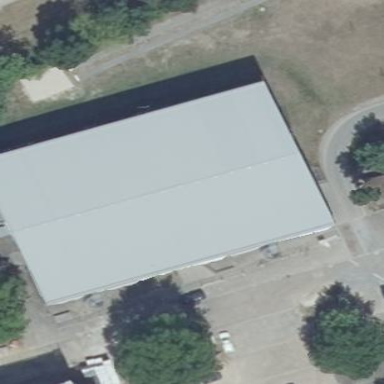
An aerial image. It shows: White sports hall with gabled metal roof. The sports centre offers various sports activities.